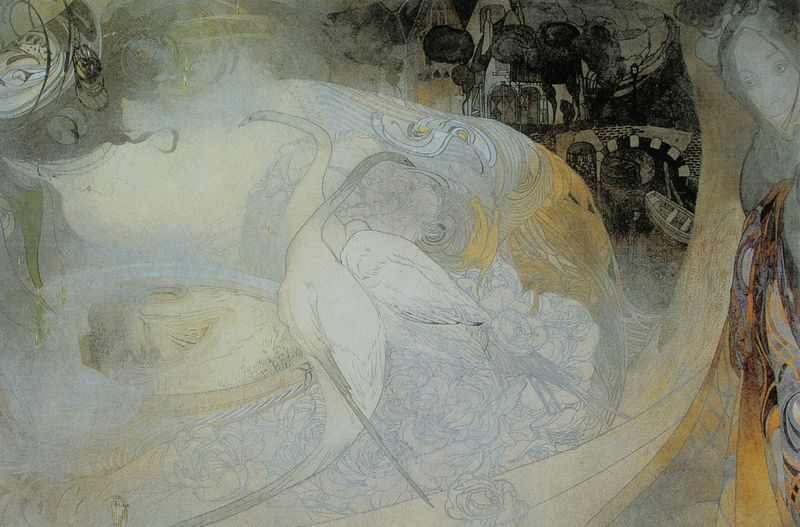
Titel: Der Schwannensee
Künstler: Georges De Feure
Institution: Privatbesitz
Schlagwörter: baum, blau, schatten, wasser, weiß, bäume, fluss, gelb, landschaft, menschen, mädchen, ocker, stadt, blumen, braun, elegant, frau, grau, haar, hell, hintergrund, kleid, laterne, licht, mund, nase, pastell, schwarz, zeichnung, blick, gebäude, rosen, rot, schleier, tiere, ornament, tanz, augen, gefieder, gesicht, mensch, silber, hals, felder, häuser, vögel, wind, brücke, kanal, figur, gold, haare, zart, boot, brunnen, kahn, ranken, hellblau, schwung, schiff, welle, wellen, papier, ort, abstrakt, mauer, grafik, nebel, linien, rand, jugendstil, ruderboot, floral, ornamente, surreal, tor, gestalt, kurven, torbogen, linie, traum, becken, geschnitten, hälse, österreich, gestalten, fragment, verschlungen, durchsichtig, klimt, schwäne, lyrisch, gondel, scharzweiß, einfall, akzente, bildrand, landschafat, ornamentale formen